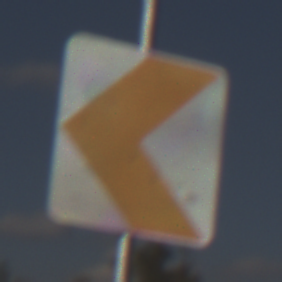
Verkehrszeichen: RichtungstafelnInKurvenKleinRechts
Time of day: MorningAfternoon
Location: Outdoor (Nature)
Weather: PartlyCloudy
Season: NotSpecified
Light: Natural